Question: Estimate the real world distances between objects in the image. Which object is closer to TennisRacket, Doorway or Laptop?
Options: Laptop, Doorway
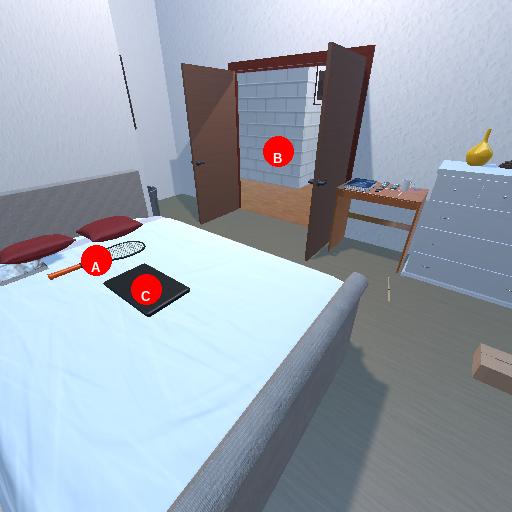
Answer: Laptop